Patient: sex M, age 78
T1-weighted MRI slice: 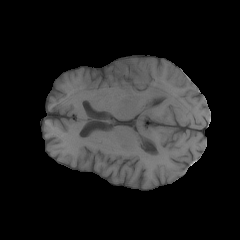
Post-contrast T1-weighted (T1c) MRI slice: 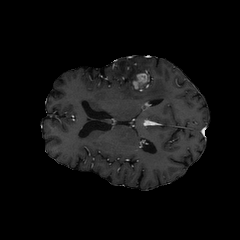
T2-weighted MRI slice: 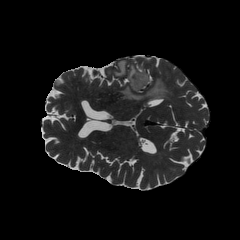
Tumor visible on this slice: yes
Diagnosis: Glioblastoma, IDH-wildtype
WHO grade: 4